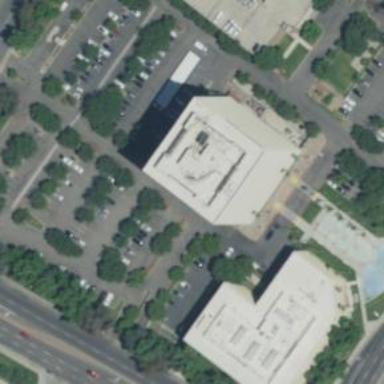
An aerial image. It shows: Commercial building.